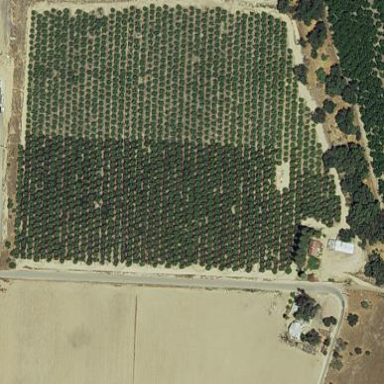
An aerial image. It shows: Almond orchard with rows of almond trees.